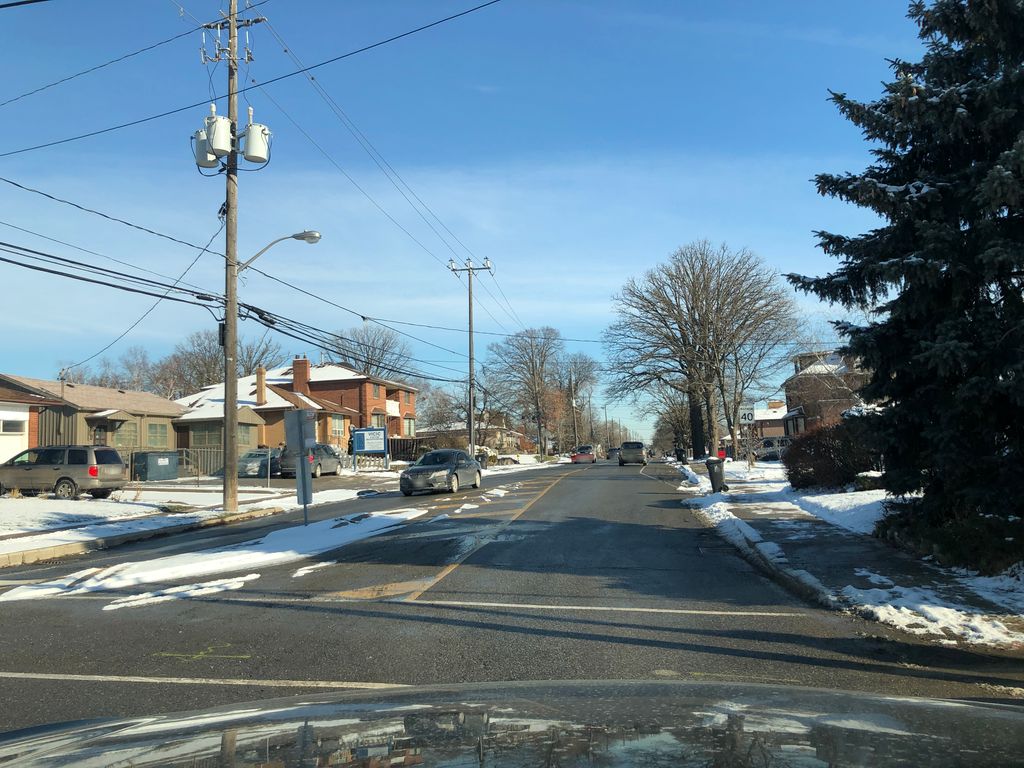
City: toronto